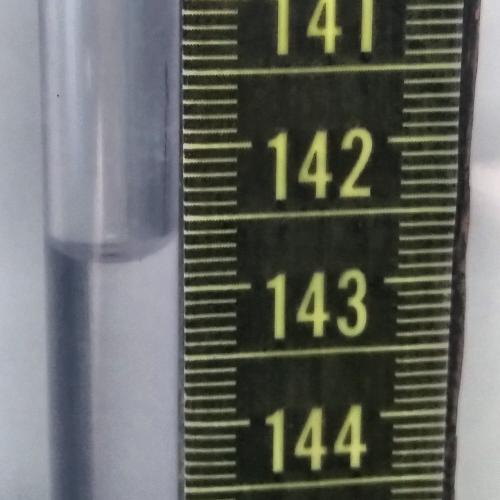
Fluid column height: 142.7 cm